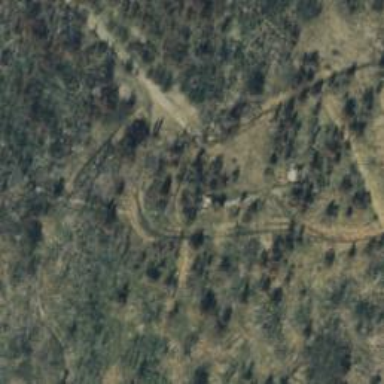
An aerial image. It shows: Ruins of archaeological site with historical significance.